Field crop: maize
Growth stage: 2
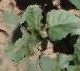
Species: datura